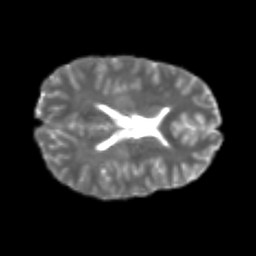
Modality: T2w
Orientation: axial
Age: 21
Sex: male
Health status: healthy
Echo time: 0.074 s